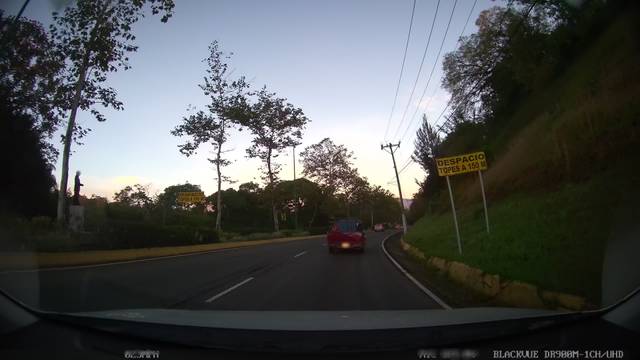
Region: Mexico
Coordinates: 19.518, -96.901